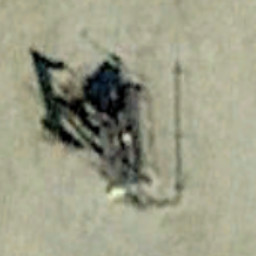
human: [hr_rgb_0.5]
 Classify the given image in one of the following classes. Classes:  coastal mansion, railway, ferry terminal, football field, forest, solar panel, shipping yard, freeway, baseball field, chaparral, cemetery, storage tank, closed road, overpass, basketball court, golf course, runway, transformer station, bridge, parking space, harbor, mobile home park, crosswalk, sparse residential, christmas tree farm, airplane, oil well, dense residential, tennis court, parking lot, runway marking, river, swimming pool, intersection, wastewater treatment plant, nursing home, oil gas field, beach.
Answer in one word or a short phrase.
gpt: oil well